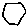
Label: hexagon